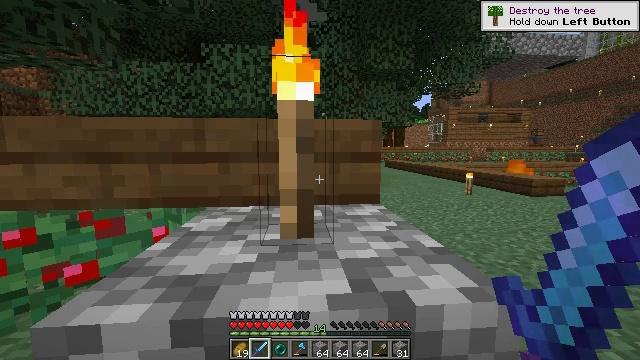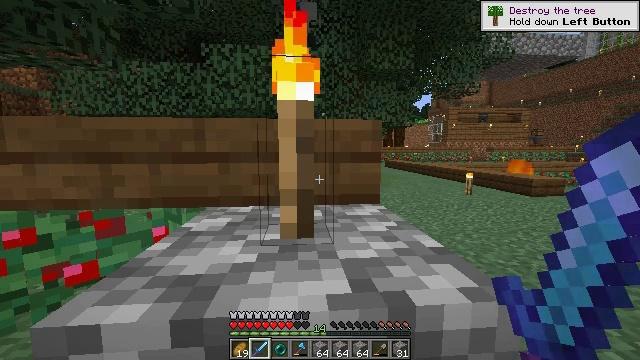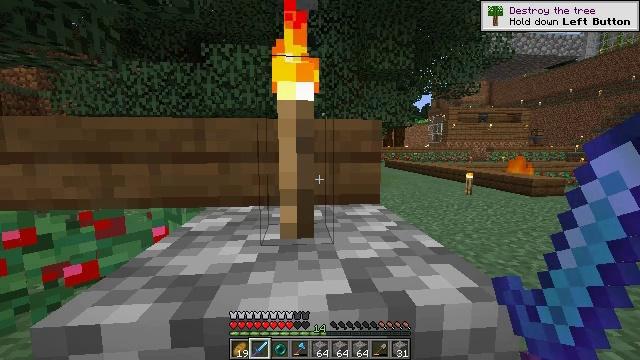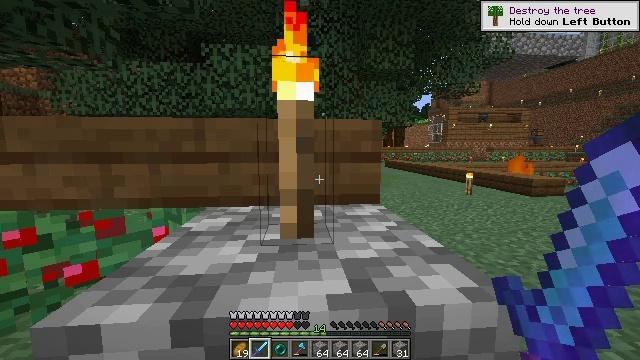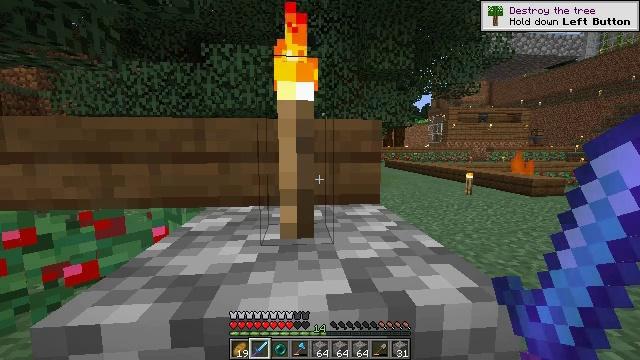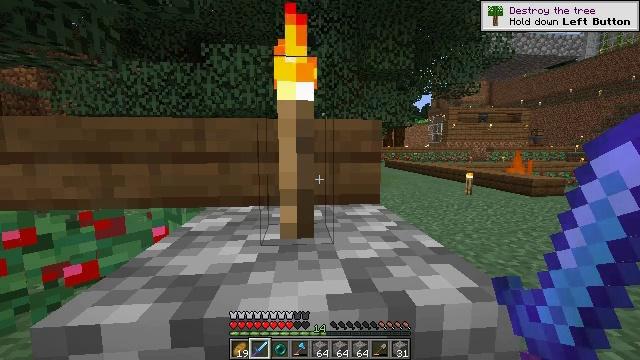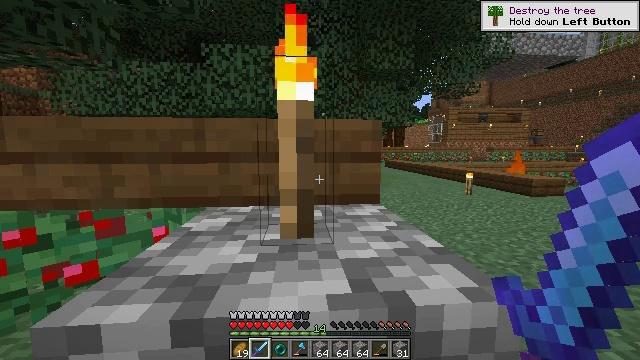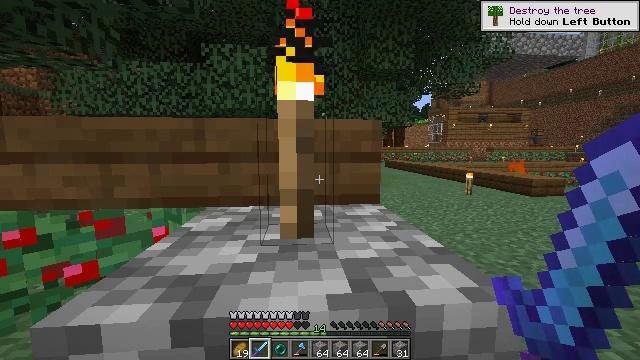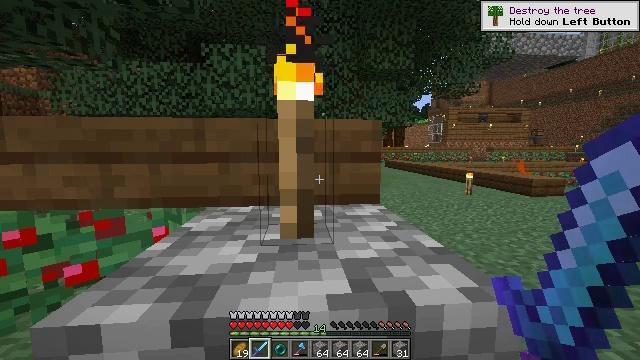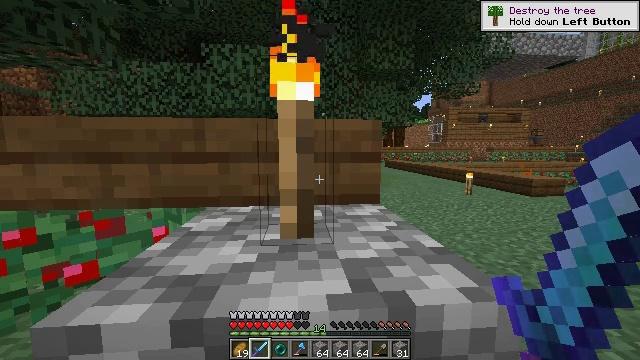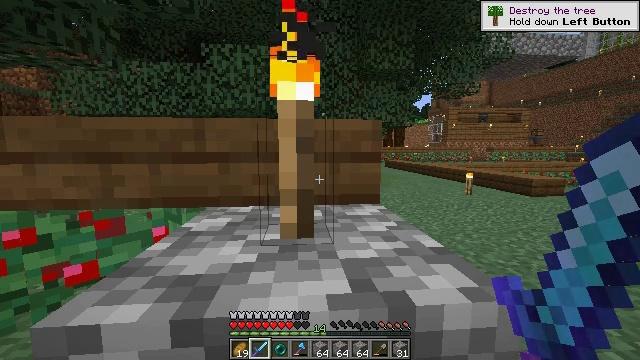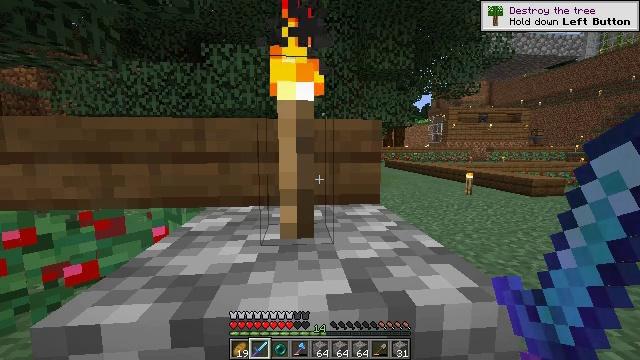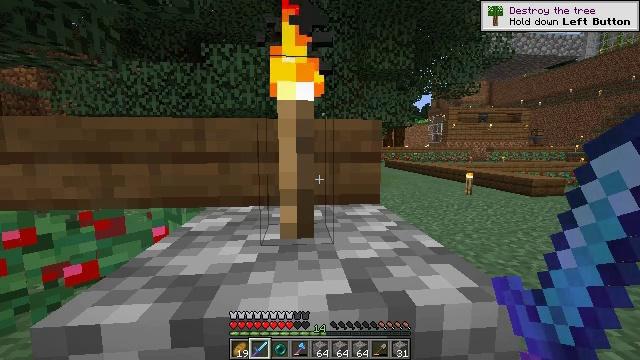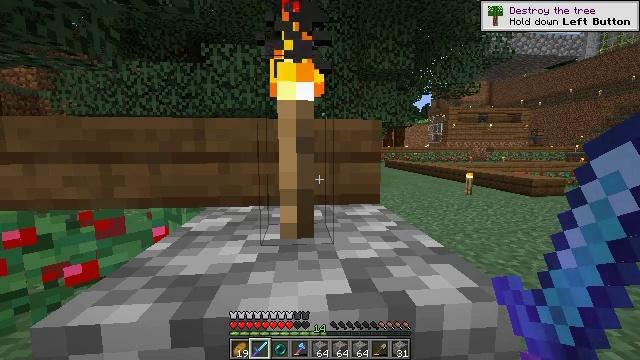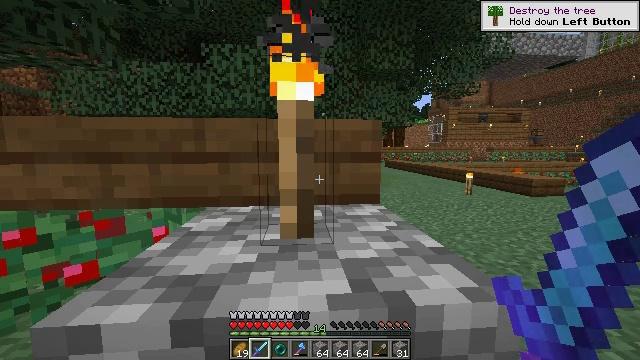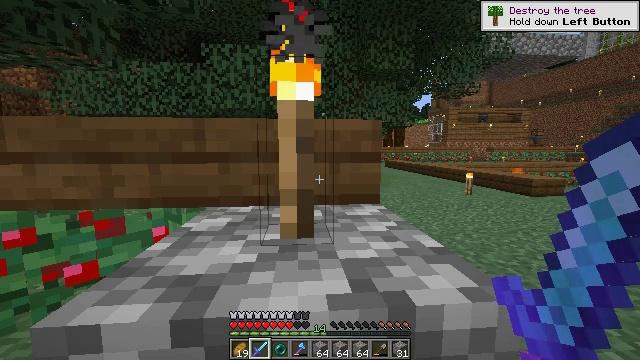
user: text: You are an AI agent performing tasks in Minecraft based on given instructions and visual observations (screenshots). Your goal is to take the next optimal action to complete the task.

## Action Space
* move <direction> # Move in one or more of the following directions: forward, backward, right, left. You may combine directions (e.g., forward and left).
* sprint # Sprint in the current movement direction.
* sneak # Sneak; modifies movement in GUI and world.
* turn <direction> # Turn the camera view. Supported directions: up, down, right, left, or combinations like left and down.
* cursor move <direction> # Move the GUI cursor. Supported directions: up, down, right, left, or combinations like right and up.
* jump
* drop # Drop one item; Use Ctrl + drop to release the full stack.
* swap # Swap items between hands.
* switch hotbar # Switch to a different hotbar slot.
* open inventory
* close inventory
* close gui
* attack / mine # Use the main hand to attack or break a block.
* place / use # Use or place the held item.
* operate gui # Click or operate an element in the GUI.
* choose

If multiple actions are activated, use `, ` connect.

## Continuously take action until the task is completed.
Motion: motion action
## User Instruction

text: Break the torch to collect it.
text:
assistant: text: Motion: no_op
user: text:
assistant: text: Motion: no_op
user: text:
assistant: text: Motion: no_op
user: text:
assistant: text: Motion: no_op
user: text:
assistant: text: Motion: no_op
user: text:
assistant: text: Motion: no_op
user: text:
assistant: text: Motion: no_op
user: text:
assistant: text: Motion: no_op
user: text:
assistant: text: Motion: no_op
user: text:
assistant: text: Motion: no_op
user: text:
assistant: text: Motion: no_op
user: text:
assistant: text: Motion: no_op
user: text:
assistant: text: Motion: no_op
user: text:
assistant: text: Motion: no_op
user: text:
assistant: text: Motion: no_op
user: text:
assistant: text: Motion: no_op
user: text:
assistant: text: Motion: no_op
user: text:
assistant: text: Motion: no_op
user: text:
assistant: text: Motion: no_op
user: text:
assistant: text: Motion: no_op
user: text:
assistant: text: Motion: no_op
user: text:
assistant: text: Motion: no_op
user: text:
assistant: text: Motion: no_op
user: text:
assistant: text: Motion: no_op
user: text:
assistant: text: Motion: no_op
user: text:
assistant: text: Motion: no_op
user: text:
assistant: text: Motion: no_op
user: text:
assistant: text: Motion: no_op
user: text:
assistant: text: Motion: no_op
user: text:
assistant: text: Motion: no_op